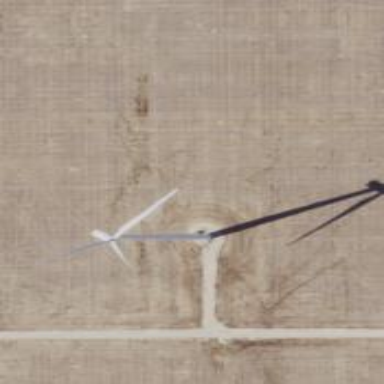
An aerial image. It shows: Wind generator powered by horizontal axis wind turbine.